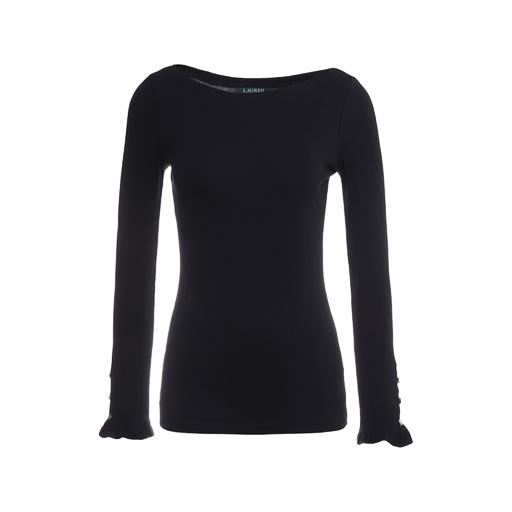
long-sleeve top, long sleeve top, black stretch boatneck tee, white background